Aerial crown-view tile of a tropical tree (Barro Colorado Island, Panama), acquired 20250715:
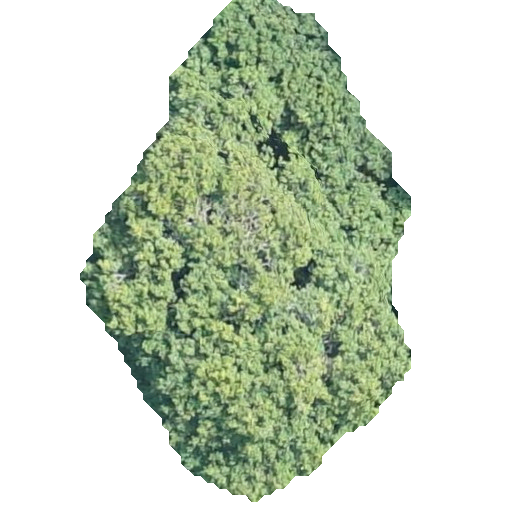
Species: Trichilia tuberculata
GBIF accepted scientific name: Trichilia tuberculata
Crown area: 162.022 m²